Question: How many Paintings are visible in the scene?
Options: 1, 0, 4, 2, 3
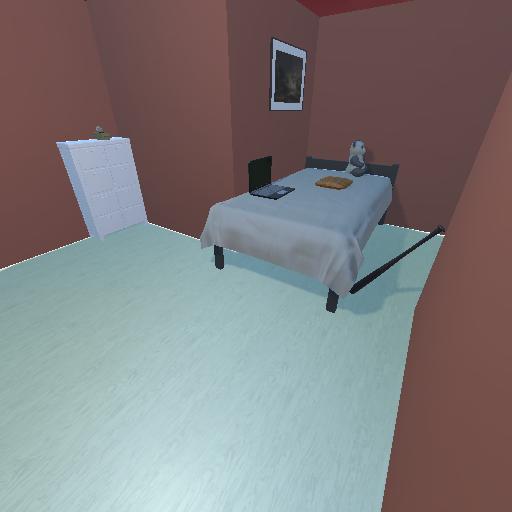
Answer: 1